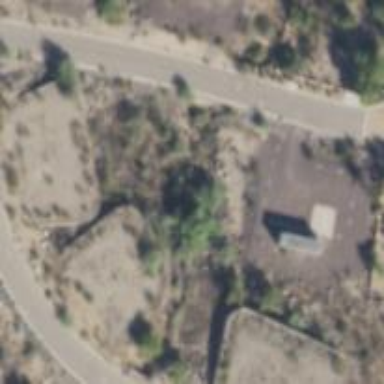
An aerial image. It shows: Simple house.